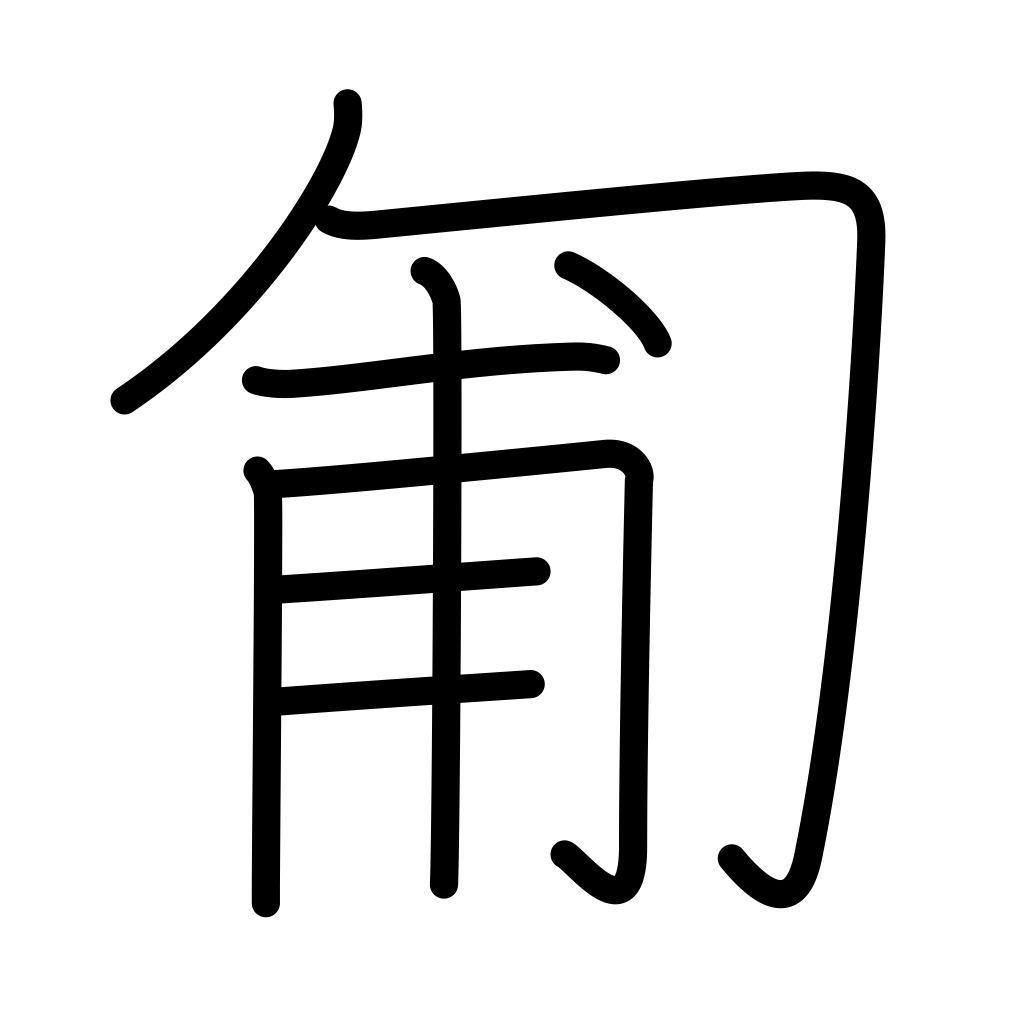
Meaning: crawl, creep